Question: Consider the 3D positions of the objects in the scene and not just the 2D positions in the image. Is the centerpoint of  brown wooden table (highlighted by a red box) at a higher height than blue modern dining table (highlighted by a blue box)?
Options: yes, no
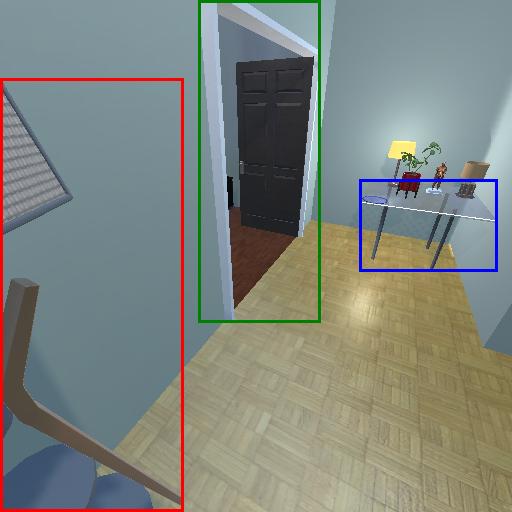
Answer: yes